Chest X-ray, AP view. Patient: 62 years old, sex M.
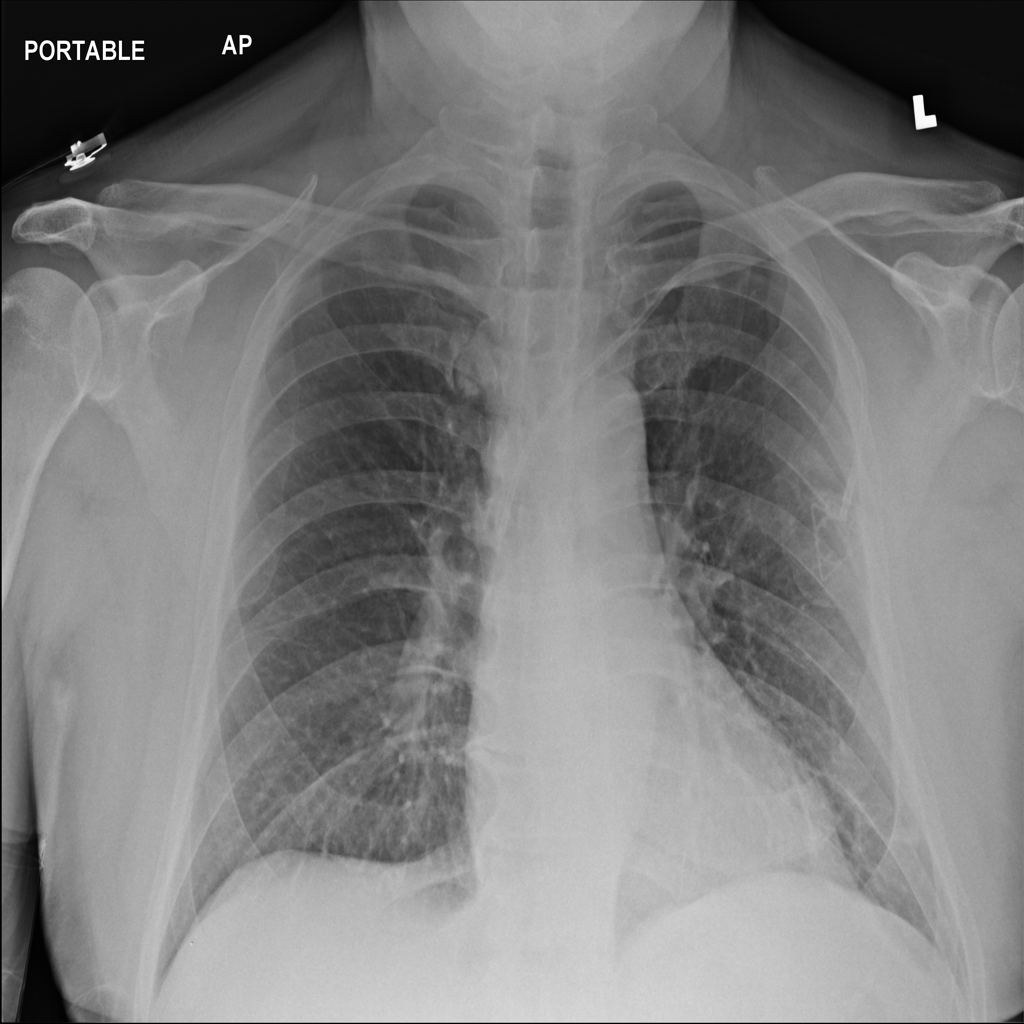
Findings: No Finding